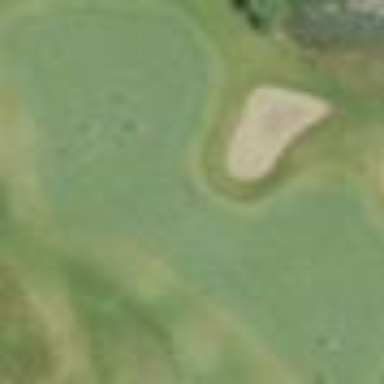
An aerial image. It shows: Green golf area with grass land use.